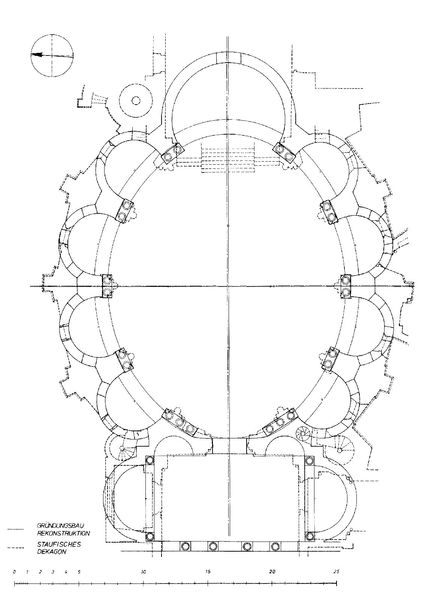
Titel: St. Gereon in Köln
Standort: Köln, St. Gereon (EU - D - NRW)
Schlagwörter: fenster, glas, schwarz, säulen, zeichnung, barock, rahmen, stein, kirche, kreis, oval, schrift, bogen, fassade, mauer, treppe, aufgang, stufen, kreuz, entwurf, altar, halbrund, portal, mittel, apsis, chor, plan, pfeil, facette, rekonstruktion, grundriss, massstab, aufriss, nischen, vorraum, zentralbau, himmelsrichtungen, kompass, ausbuchtung, lgende, niscen, wendeltreffe